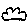
Label: cloud